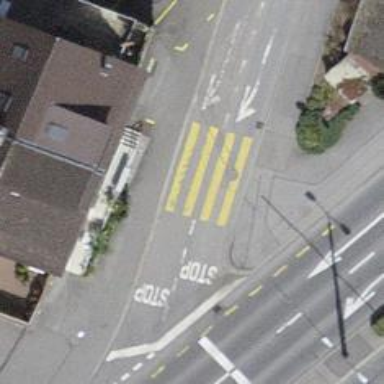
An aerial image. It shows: Kerb serving as barrier.